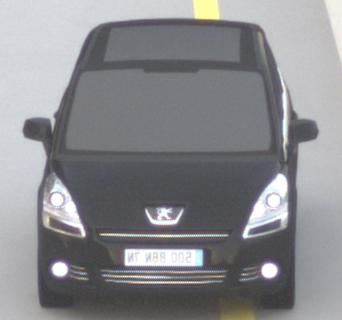
Make: Peugeot
Model: 5008 120 VTi
Detailed model: 5008 (I) Van
Model produced from: 2009/10
Model produced until: 2011/07
Doors: 5
Color: black
Road condition: dry road
Daytime: sunrise or sunset
Contrast: low contrast